Field crop: maize
Growth stage: 2
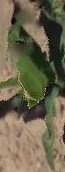
Species: maize